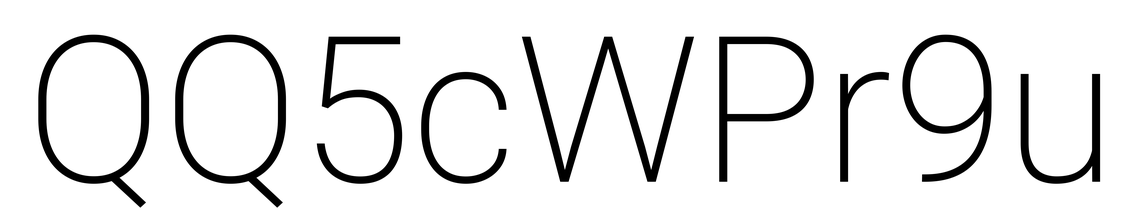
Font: Roboto_ExtraLight